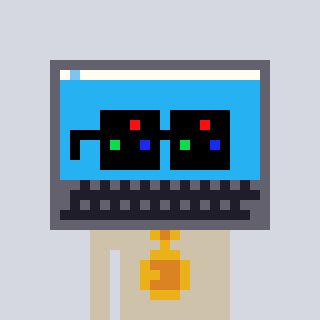
a pixel art character with square black sunglasses, a laptop-shaped head and a bege-colored body on a cool background